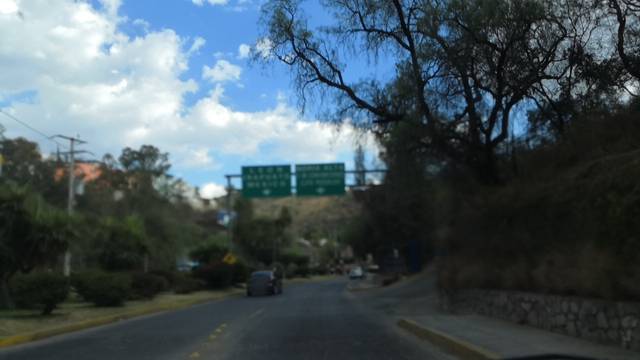
Region: Mexico
Coordinates: 21.012, -101.268